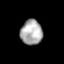
Tissue: lung
Cell type: Epithelial cells
Senescence score: 0.1661
Nuclear area (px): 535
Mean DAPI intensity: 171.092